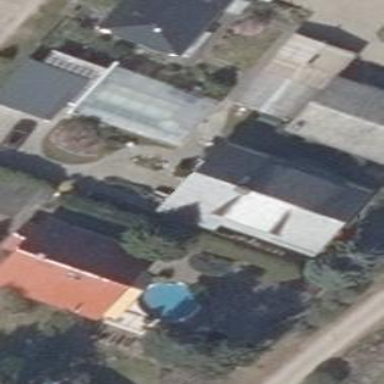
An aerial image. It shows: Simple house.